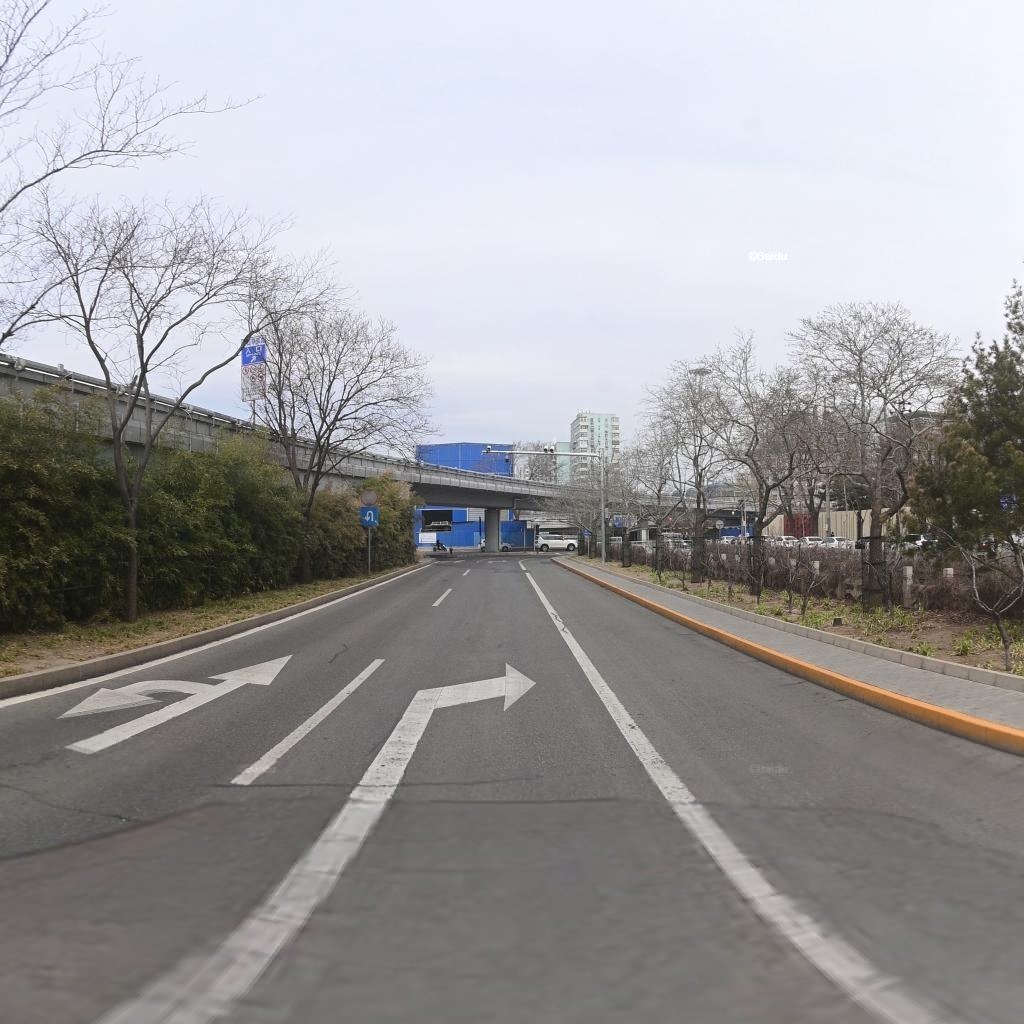
Region: Haidian
Road damage annotations: transverse patch, transverse patch, longitudinal patch